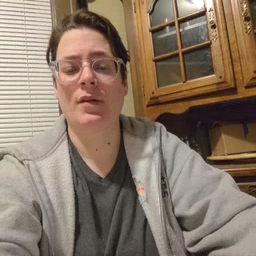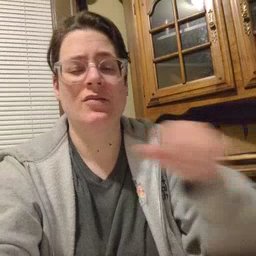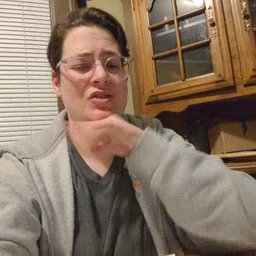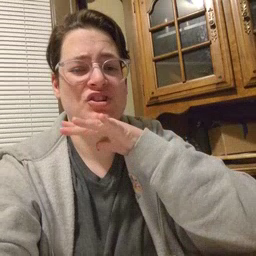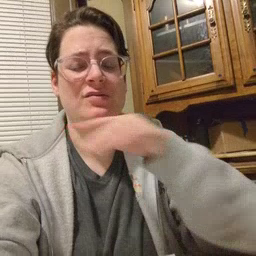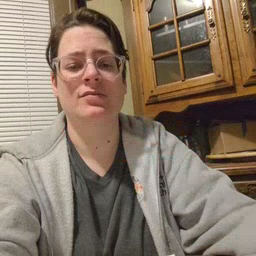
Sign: dirty